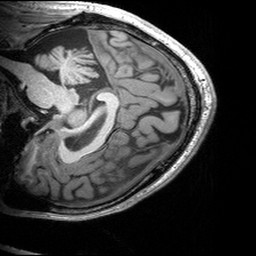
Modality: T1w
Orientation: sagittal
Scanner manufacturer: siemens
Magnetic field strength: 3 T
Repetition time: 2.53 s
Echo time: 0.00299 s